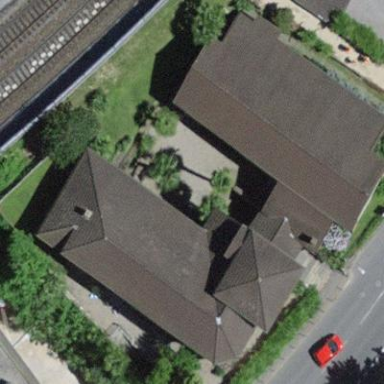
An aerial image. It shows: Beautiful church building.